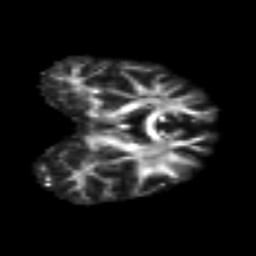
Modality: FA
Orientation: coronal
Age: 27
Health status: ill
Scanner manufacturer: philips
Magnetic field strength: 3 T
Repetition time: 9 s
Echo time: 0.127 s